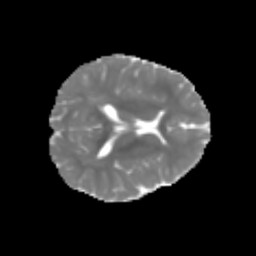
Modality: MD
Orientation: axial
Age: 8
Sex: male
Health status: healthy